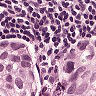
Metastatic tissue present: yes